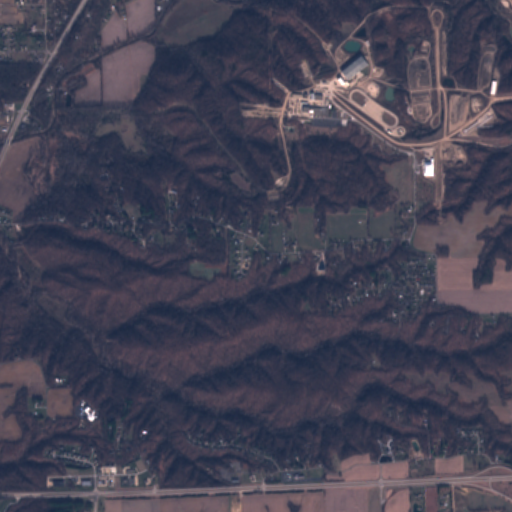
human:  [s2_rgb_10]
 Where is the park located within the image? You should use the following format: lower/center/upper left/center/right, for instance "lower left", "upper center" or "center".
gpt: The park is located in the lower left of the image.
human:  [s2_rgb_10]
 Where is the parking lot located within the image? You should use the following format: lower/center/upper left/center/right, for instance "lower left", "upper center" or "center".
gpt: The parking lot is located in the lower left of the image.
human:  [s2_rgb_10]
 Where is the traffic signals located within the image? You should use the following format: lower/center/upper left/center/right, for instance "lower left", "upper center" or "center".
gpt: The traffic signals is located in the lower right of the image.
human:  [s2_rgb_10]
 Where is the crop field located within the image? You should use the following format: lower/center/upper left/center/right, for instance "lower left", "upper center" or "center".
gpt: There is no crop field in the image.